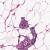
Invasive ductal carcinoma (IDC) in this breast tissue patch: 0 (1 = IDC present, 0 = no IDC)